Group 1:
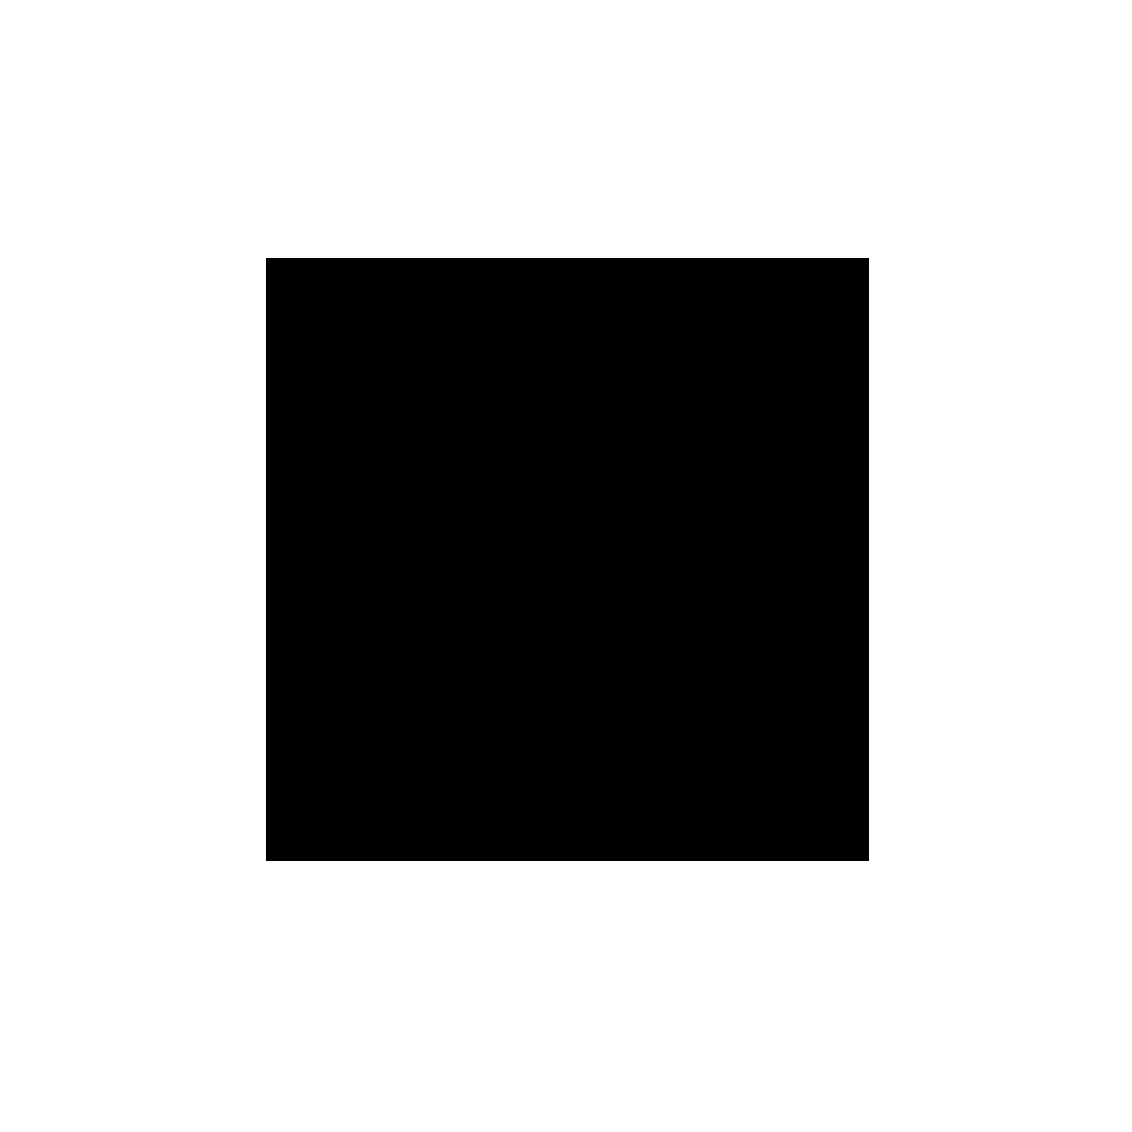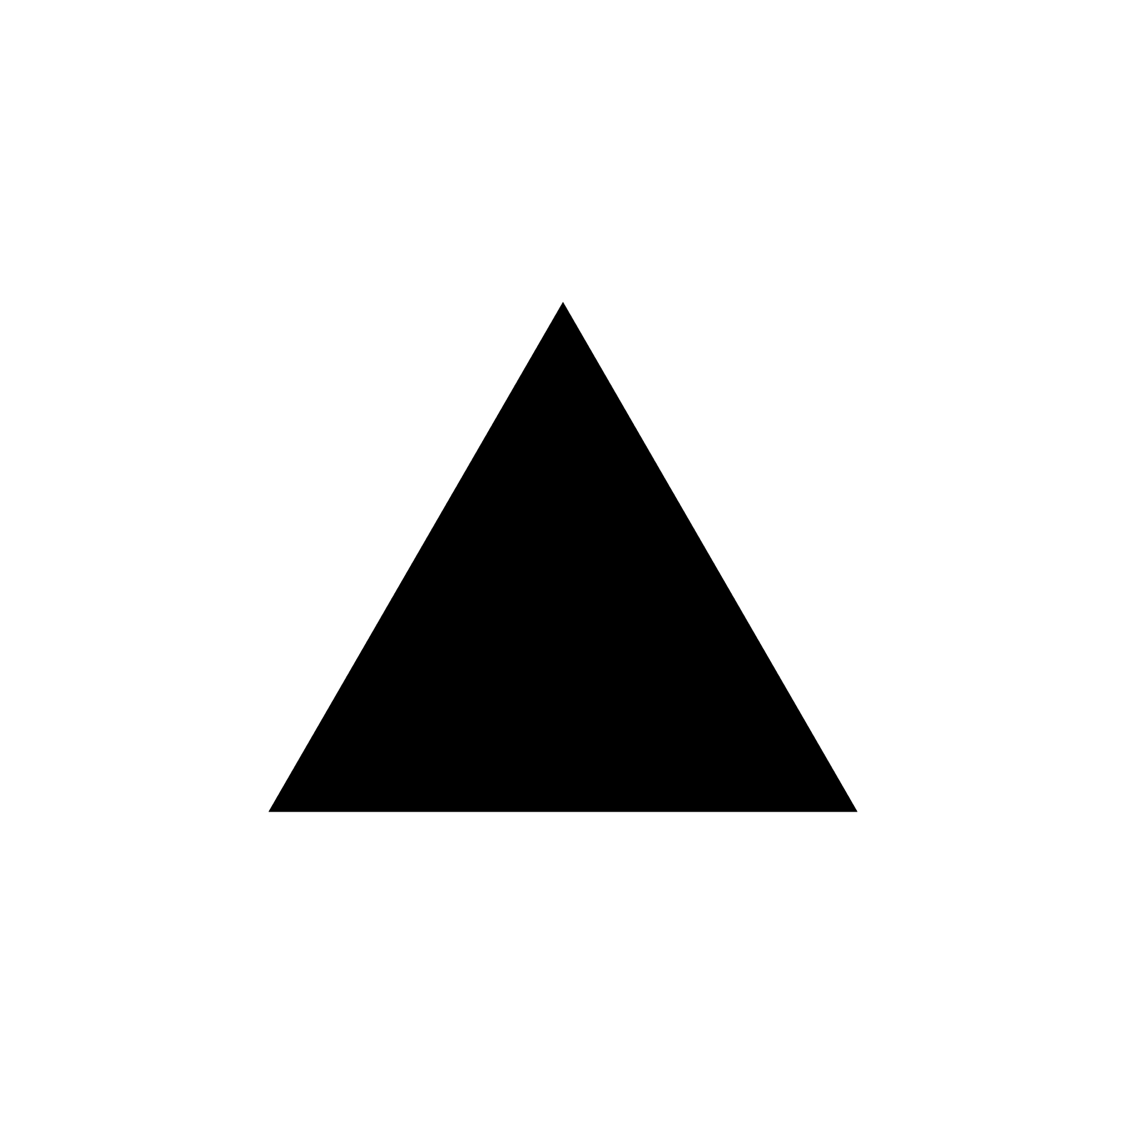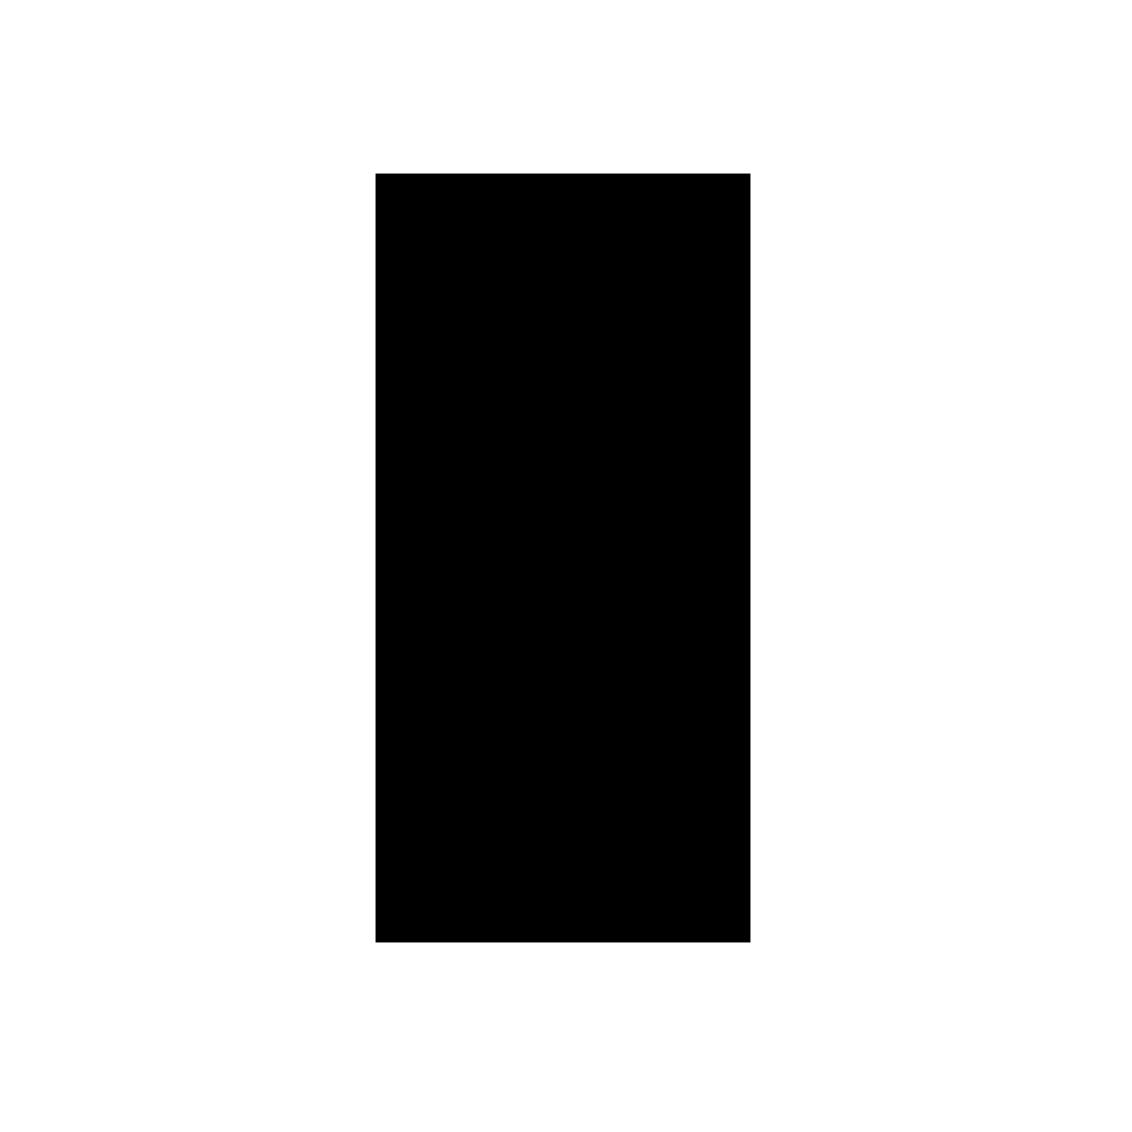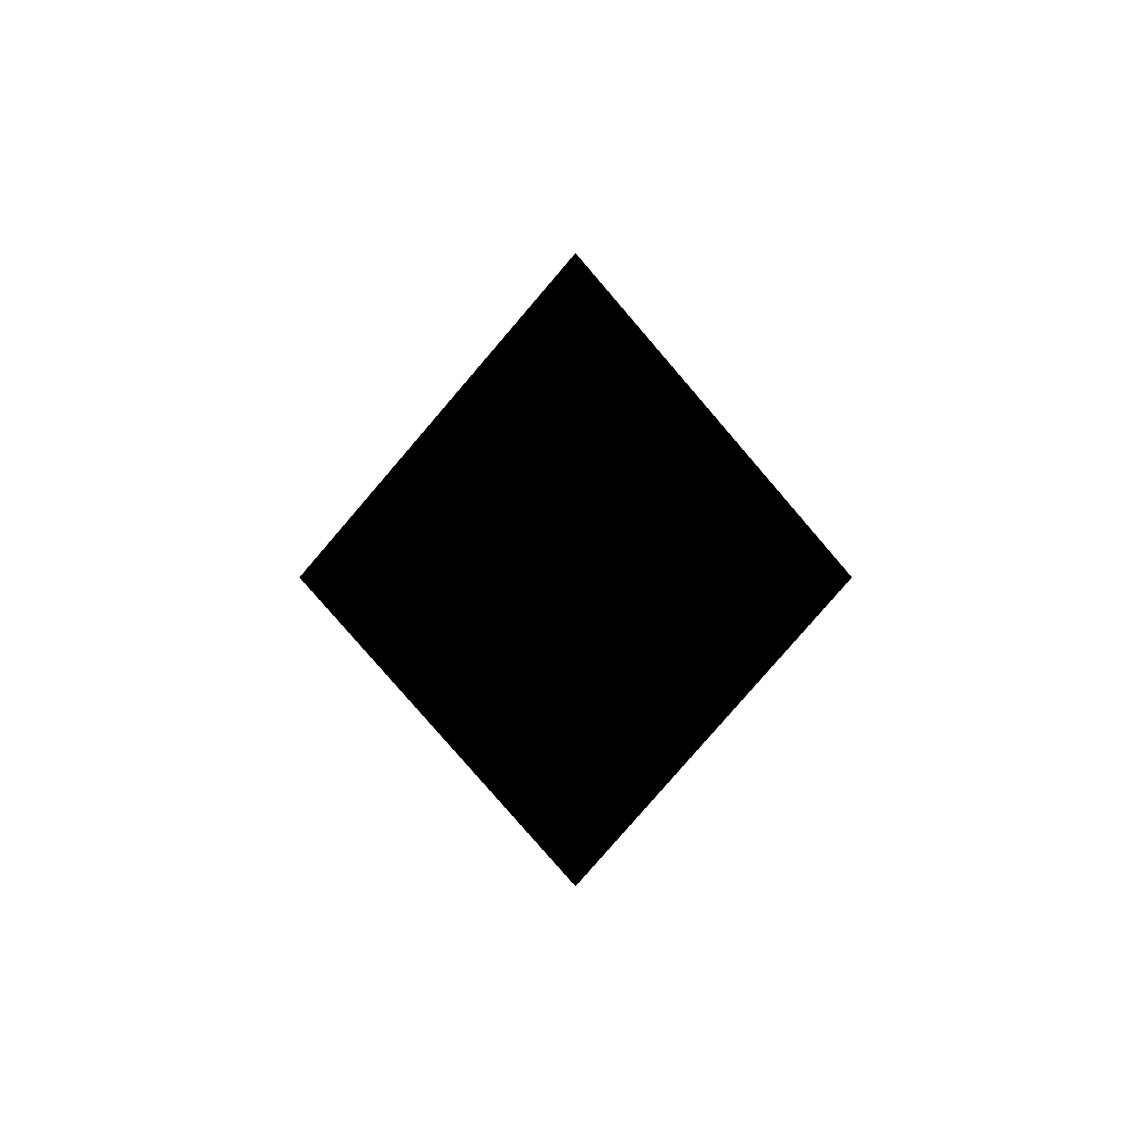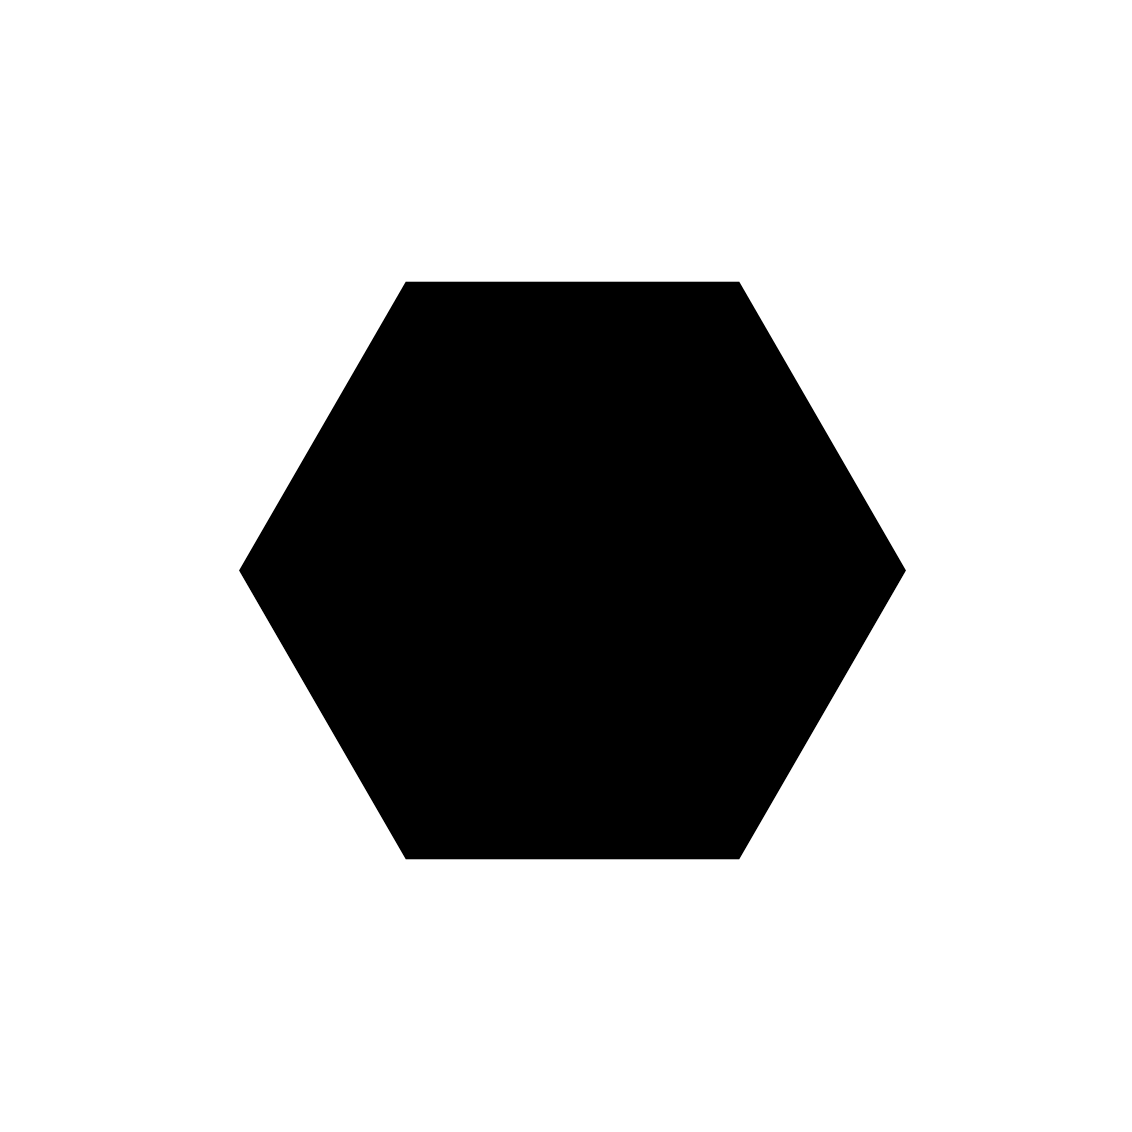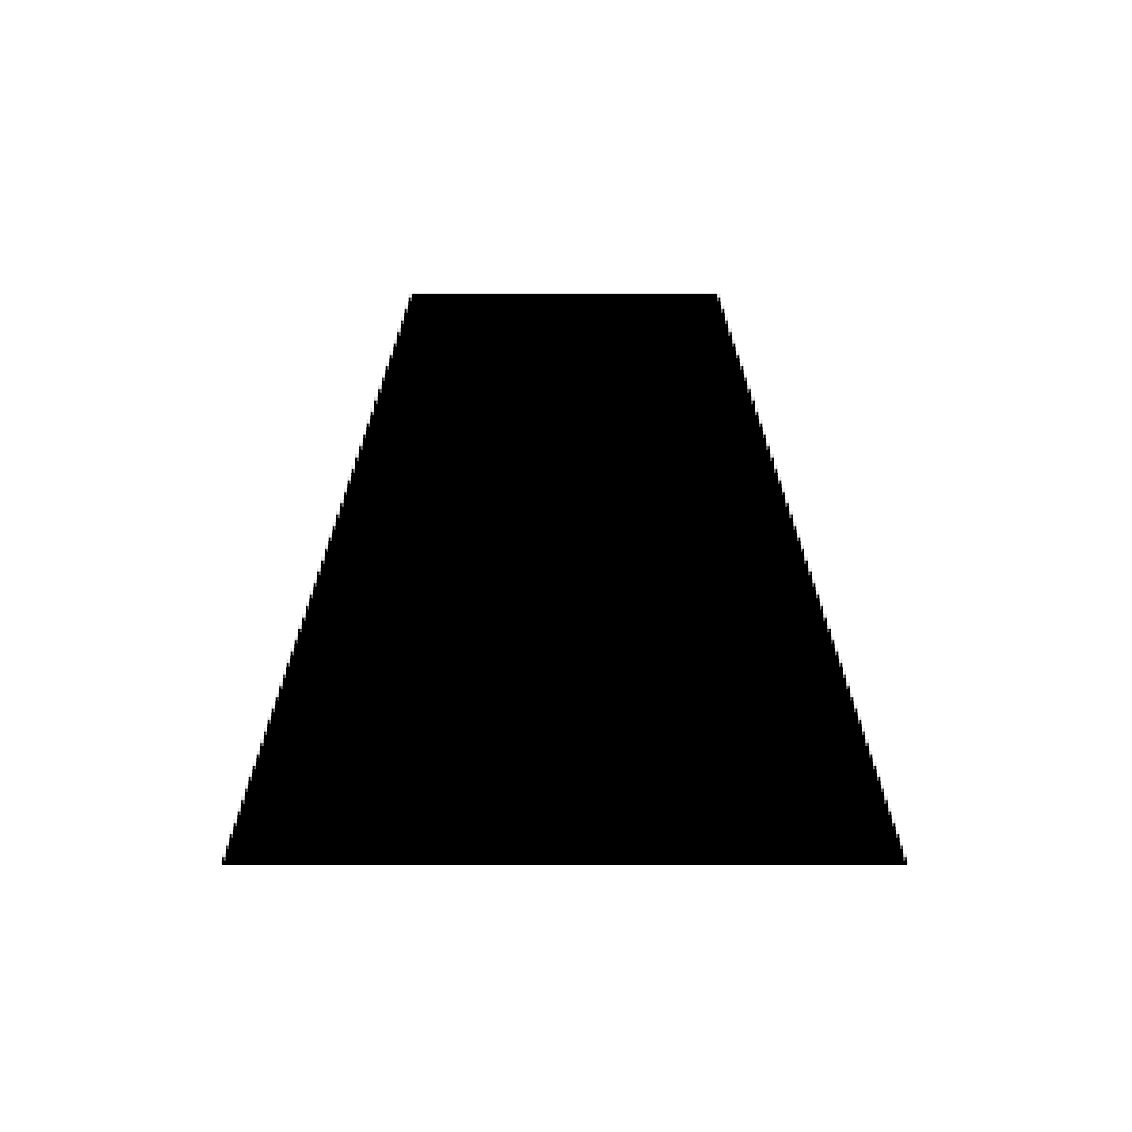
Group 2:
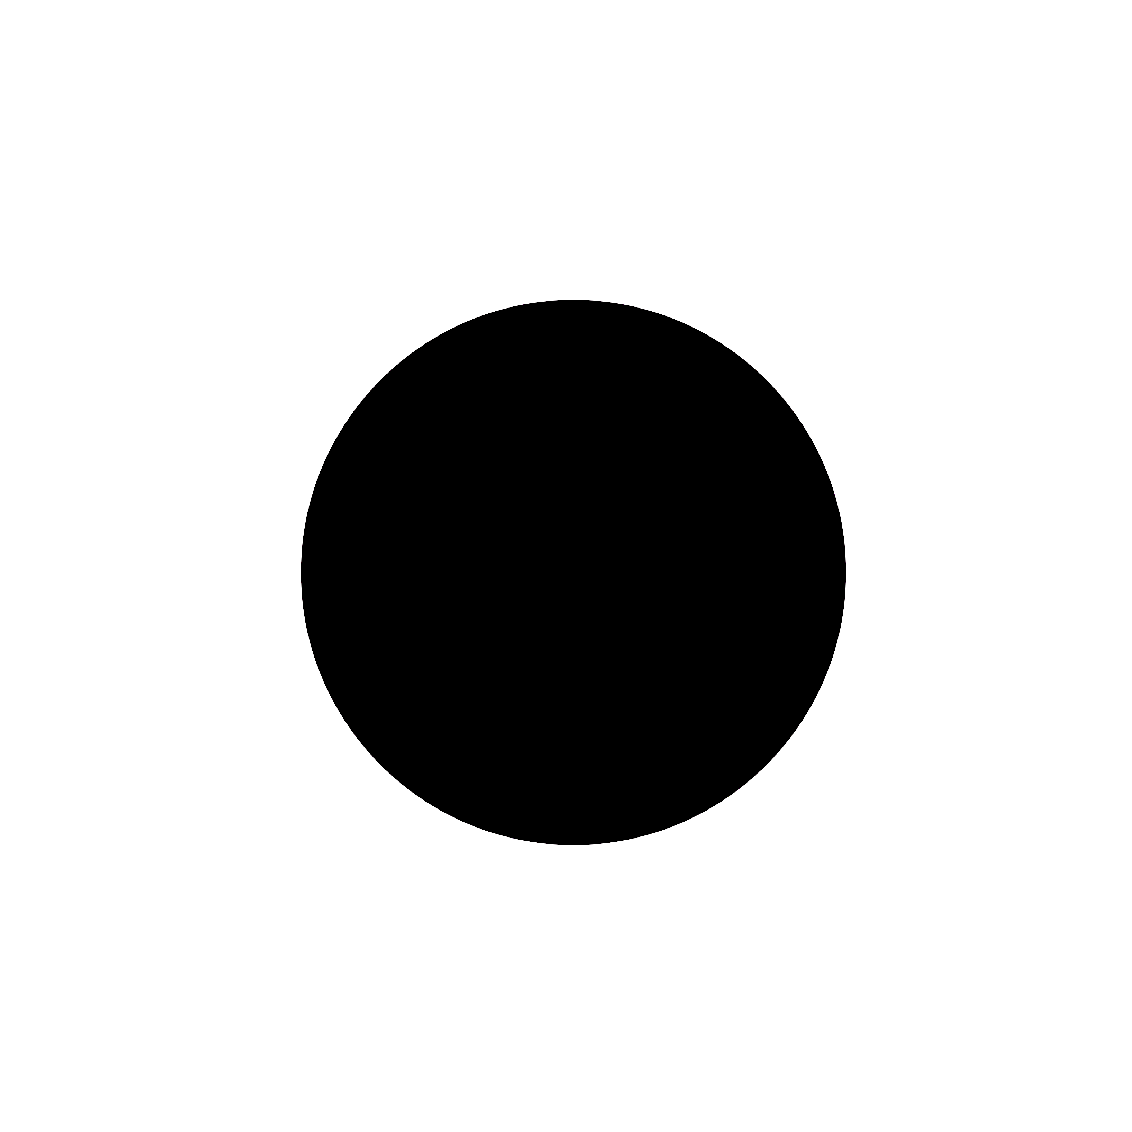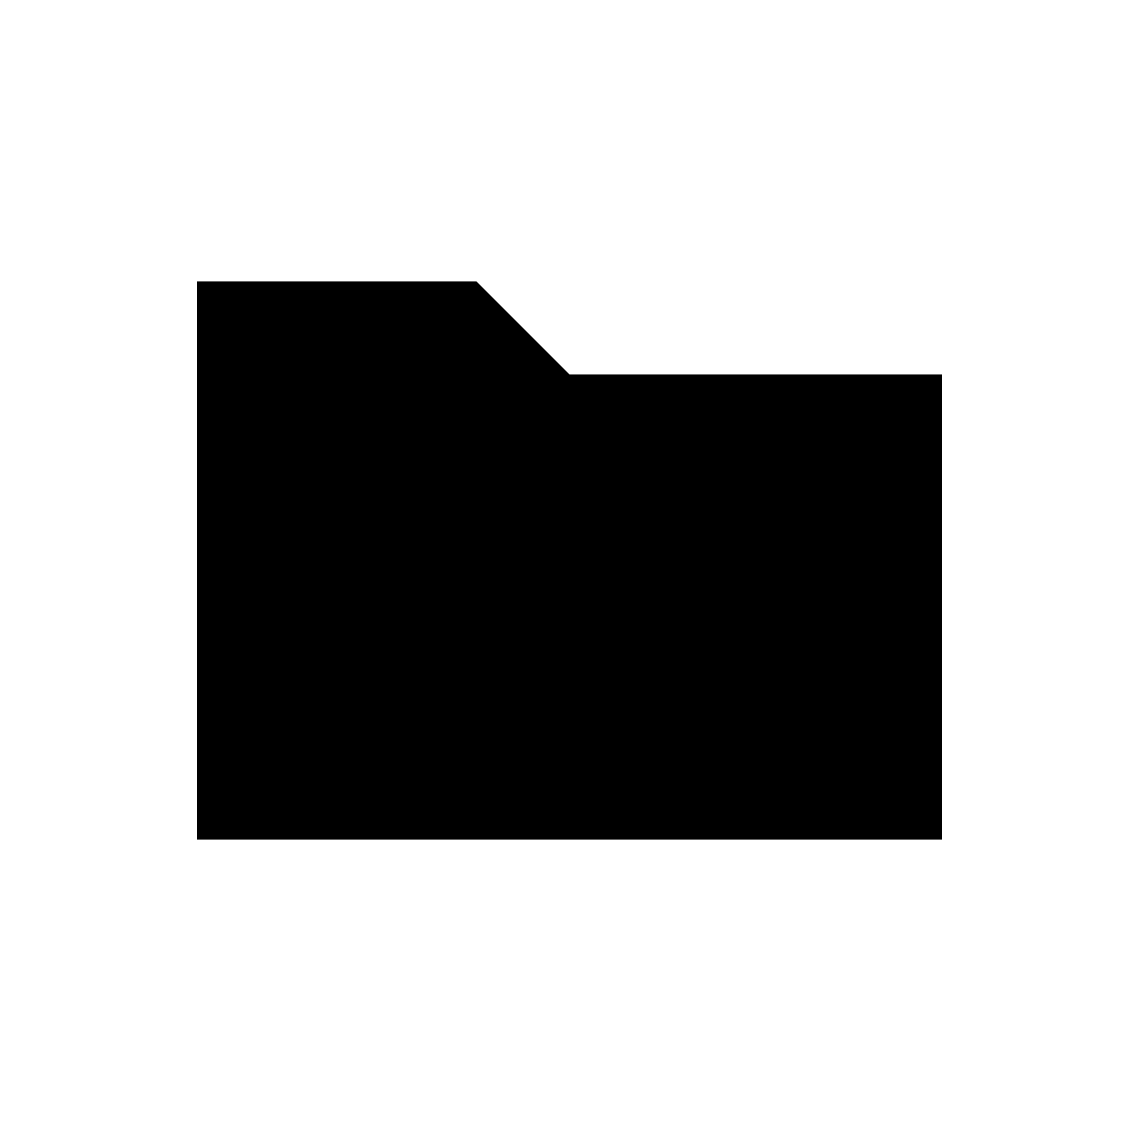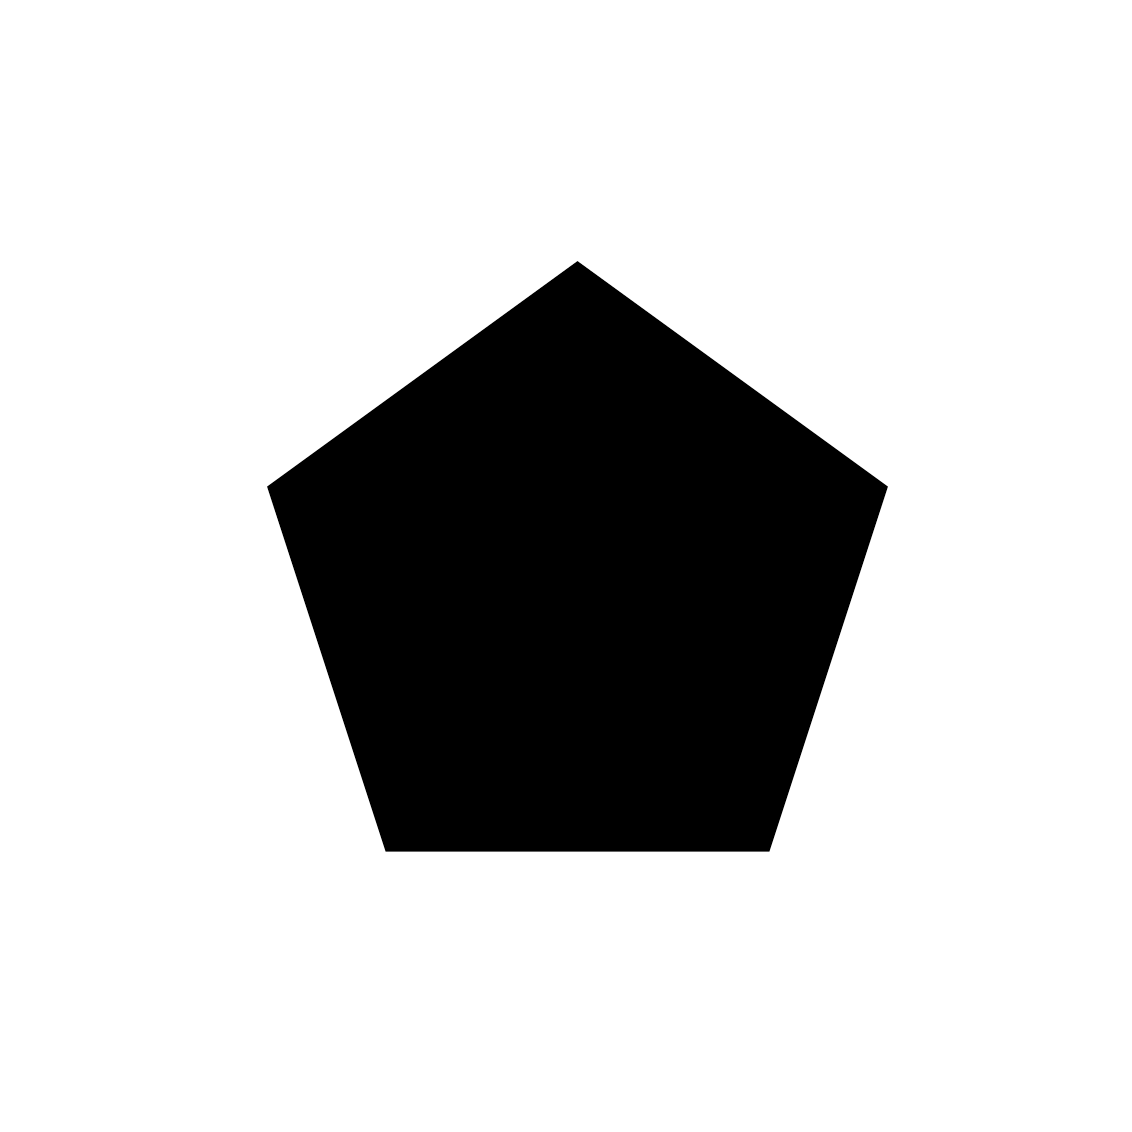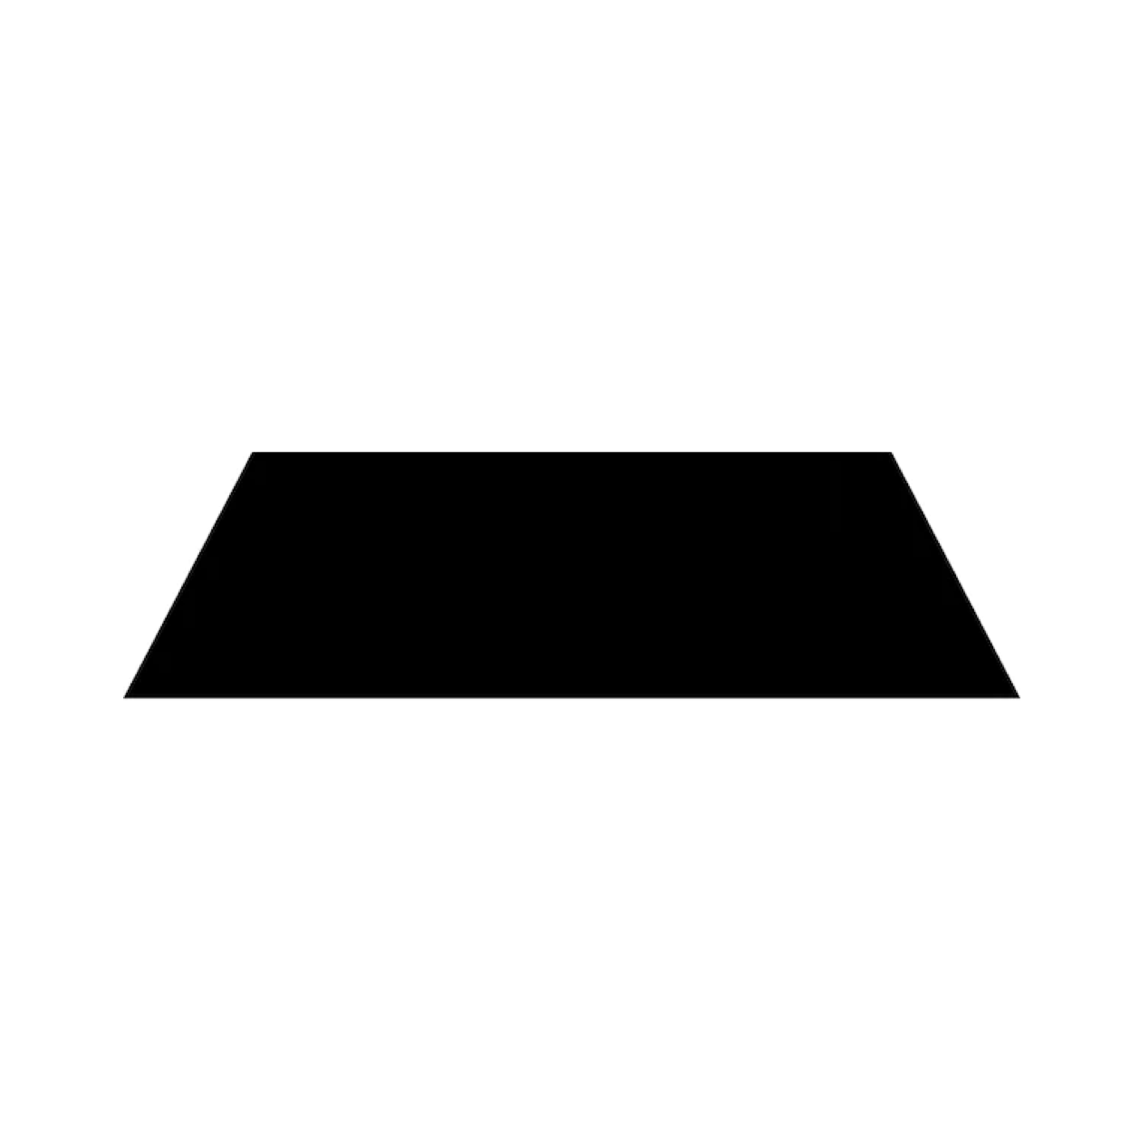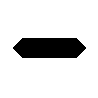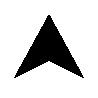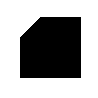
Rule separating the two groups: Cross section of a cube vs. not cross section of a cube
Concepts: cross_section, cube
Comments: All examples are solid black shapes.

This problem is absurdly hard. It makes a good extreme example.  - _ Aaron David Fairbanks _, Nov 23 2020
Author: Leo Crabbe